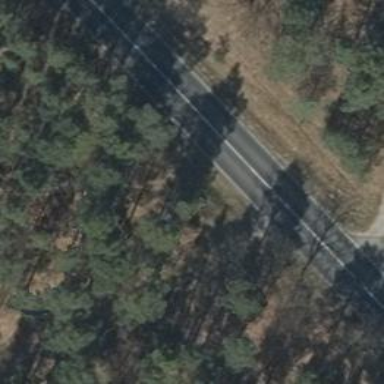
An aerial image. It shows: Primary road with asphalt surface.